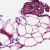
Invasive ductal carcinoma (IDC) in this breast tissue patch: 0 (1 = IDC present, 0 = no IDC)